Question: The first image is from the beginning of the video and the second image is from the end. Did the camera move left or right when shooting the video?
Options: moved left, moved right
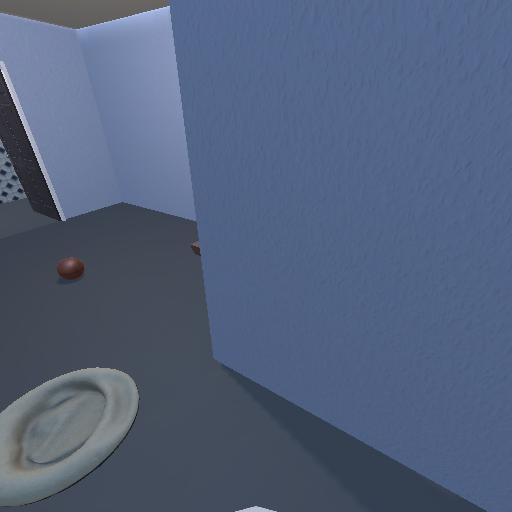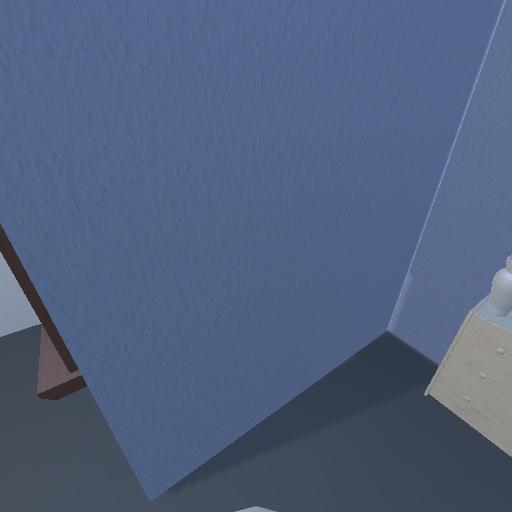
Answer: moved left